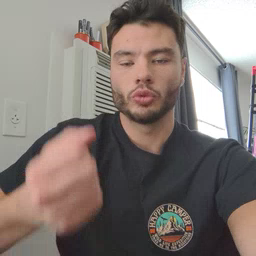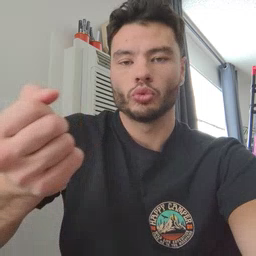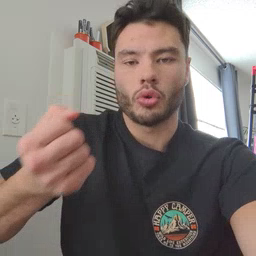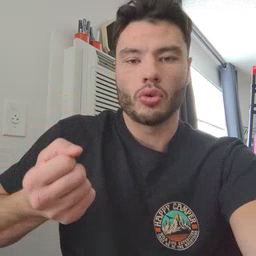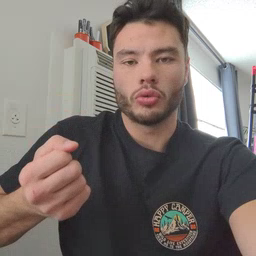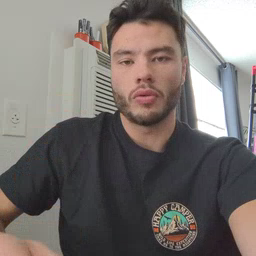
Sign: drawer